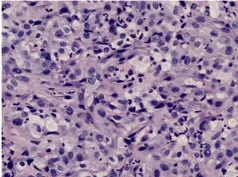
Pathological findings. (A) The metastatic lesion shows poorly differentiated carcinoma with large-scale necrosis (H&E x200).
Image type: pathology (h&e)